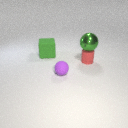
large green rubber cube behind small red rubber cylinder